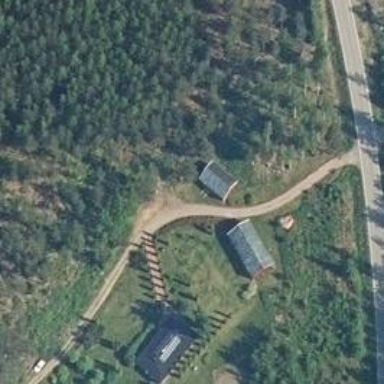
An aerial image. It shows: Driveway.